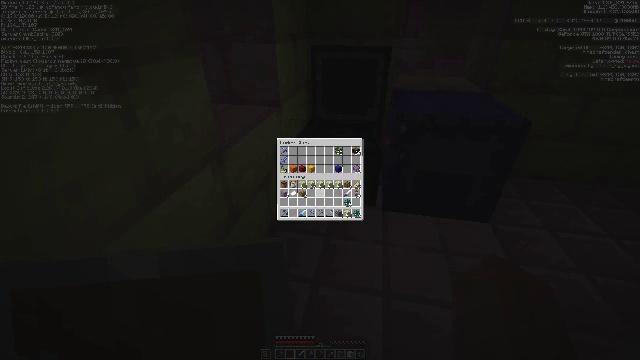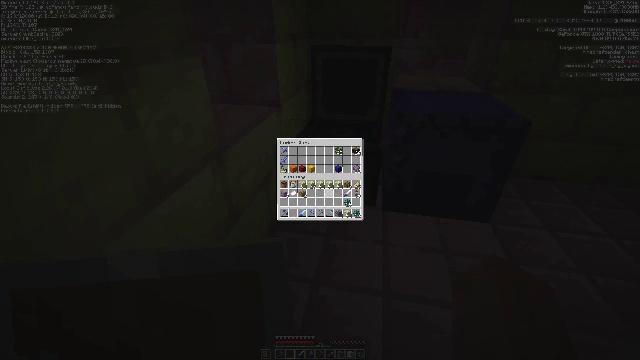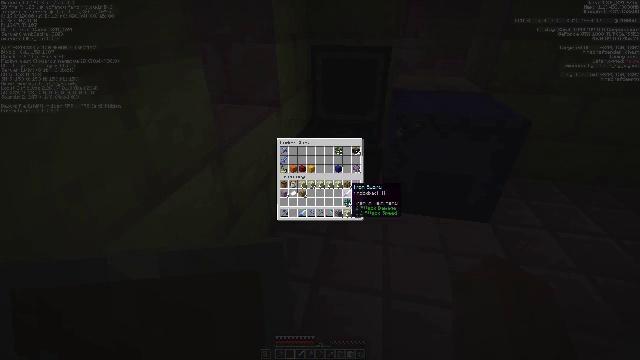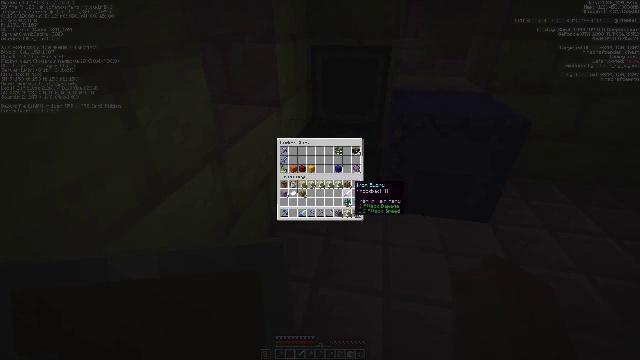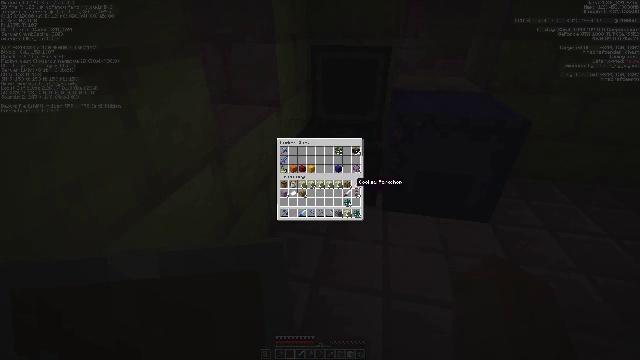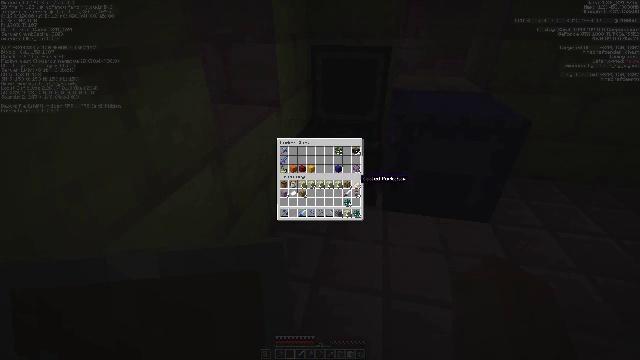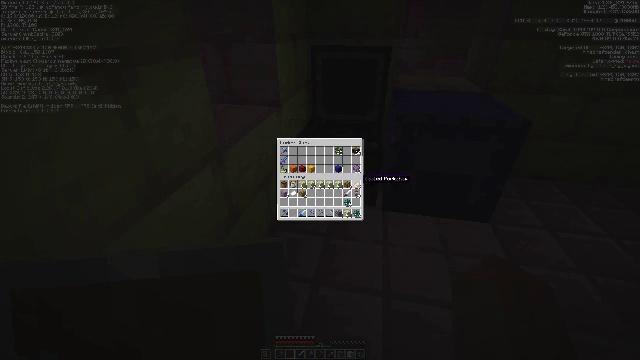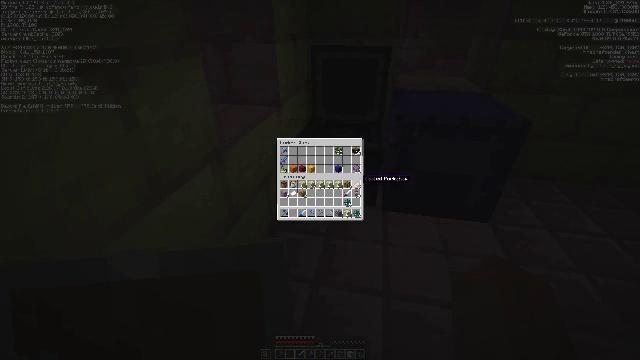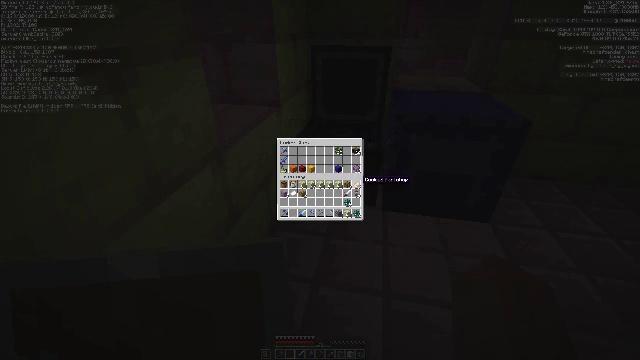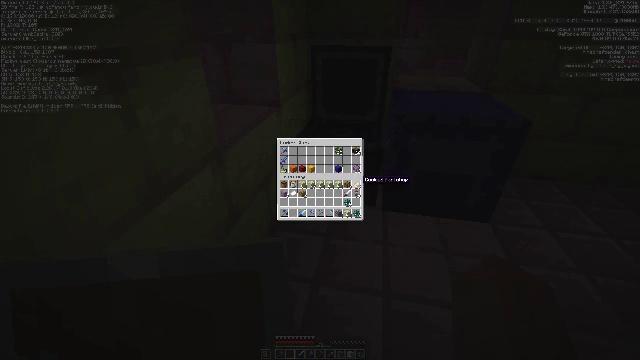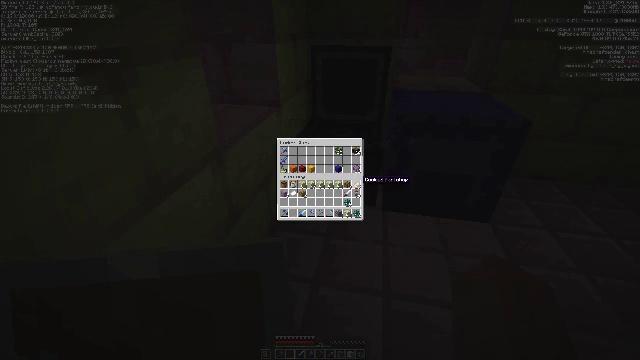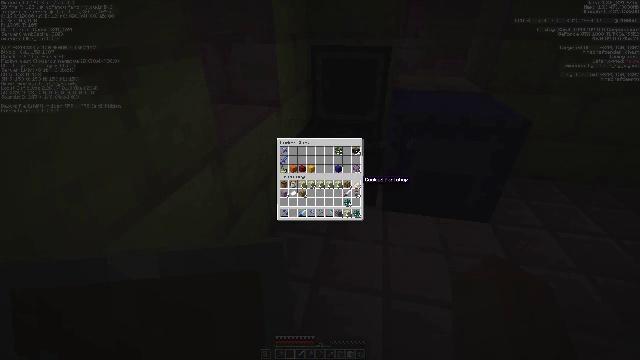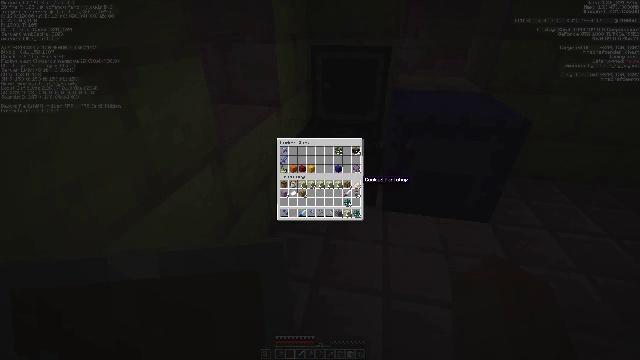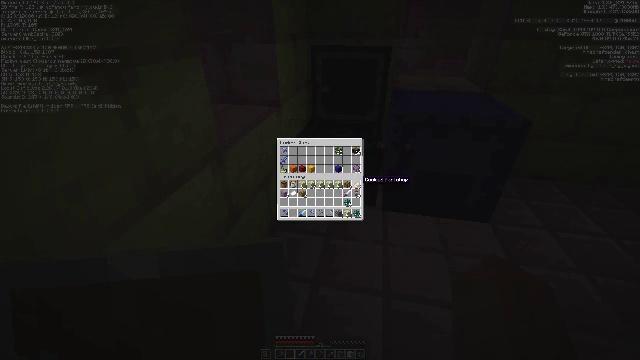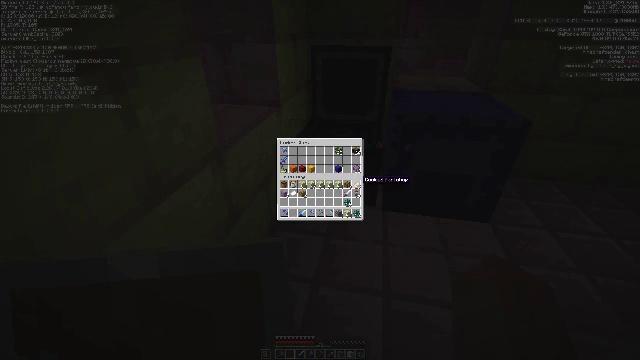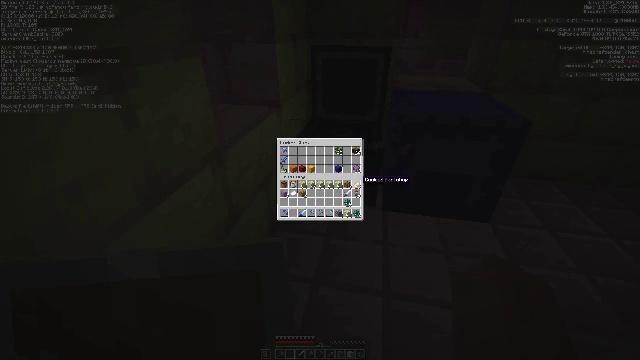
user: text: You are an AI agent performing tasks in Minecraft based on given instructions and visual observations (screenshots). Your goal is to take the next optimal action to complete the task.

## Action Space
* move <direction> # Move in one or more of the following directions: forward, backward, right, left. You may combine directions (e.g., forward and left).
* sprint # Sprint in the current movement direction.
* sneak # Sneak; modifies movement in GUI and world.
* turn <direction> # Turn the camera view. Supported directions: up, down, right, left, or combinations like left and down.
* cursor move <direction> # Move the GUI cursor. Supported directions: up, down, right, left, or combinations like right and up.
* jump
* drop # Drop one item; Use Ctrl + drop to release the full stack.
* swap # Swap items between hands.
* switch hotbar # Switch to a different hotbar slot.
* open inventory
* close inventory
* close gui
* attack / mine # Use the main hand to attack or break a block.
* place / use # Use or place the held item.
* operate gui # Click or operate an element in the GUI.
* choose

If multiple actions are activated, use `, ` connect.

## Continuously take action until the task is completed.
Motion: motion action
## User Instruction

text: Reclaim the blue shulker box for storage.
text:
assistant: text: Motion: no_op
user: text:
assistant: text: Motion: turn right
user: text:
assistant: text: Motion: no_op
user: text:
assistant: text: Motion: no_op
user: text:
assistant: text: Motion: turn right and up
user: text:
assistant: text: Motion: no_op
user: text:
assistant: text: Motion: no_op
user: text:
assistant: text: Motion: no_op
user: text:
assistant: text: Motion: no_op
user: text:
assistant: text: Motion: no_op
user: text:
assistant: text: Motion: no_op
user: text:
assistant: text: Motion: no_op
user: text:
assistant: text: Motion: no_op
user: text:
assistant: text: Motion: no_op
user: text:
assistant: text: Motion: no_op
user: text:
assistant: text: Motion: no_op
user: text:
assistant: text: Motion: no_op
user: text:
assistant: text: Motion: turn left
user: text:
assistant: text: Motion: turn left
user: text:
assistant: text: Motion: no_op
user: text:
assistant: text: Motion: no_op
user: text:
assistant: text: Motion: no_op
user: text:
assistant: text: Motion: no_op
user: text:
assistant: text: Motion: no_op
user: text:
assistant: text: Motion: no_op
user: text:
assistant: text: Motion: no_op
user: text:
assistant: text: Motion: no_op
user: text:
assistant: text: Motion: close inventory
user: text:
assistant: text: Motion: close inventory
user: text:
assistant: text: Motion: turn right, close inventory